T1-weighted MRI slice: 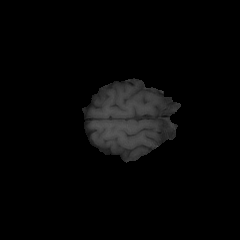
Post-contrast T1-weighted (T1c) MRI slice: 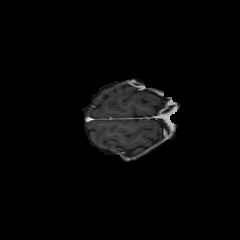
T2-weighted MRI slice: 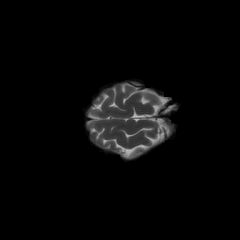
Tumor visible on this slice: no